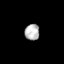
Tissue: skin
Cell type: Epithelial cells
Senescence score: 0.2102
Nuclear area (px): 233
Mean DAPI intensity: 181.824